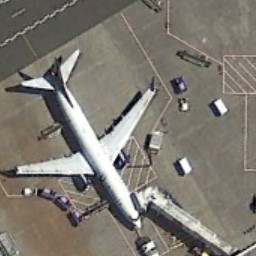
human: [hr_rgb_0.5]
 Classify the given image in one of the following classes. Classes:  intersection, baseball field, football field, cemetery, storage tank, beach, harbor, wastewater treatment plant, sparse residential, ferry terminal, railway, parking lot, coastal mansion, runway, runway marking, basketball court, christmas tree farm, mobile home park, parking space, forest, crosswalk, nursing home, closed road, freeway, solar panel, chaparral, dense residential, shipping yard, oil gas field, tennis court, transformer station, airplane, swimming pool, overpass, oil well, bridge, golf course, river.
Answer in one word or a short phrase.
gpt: airplane